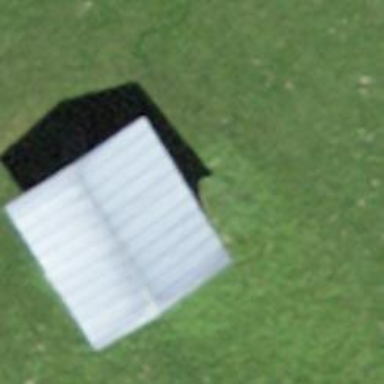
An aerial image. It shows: Shed building.